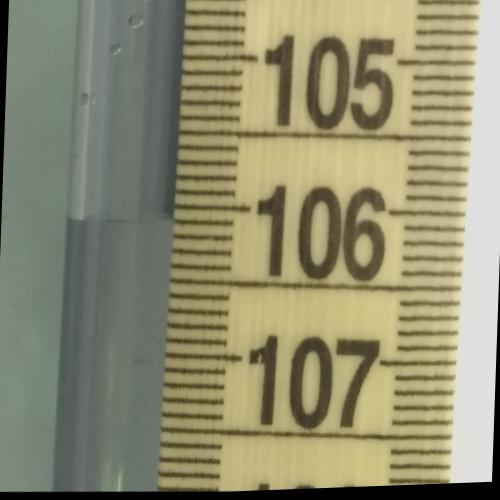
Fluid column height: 106.1 cm